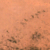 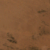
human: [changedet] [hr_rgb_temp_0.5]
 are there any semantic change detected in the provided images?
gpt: No difference in this area.